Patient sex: F
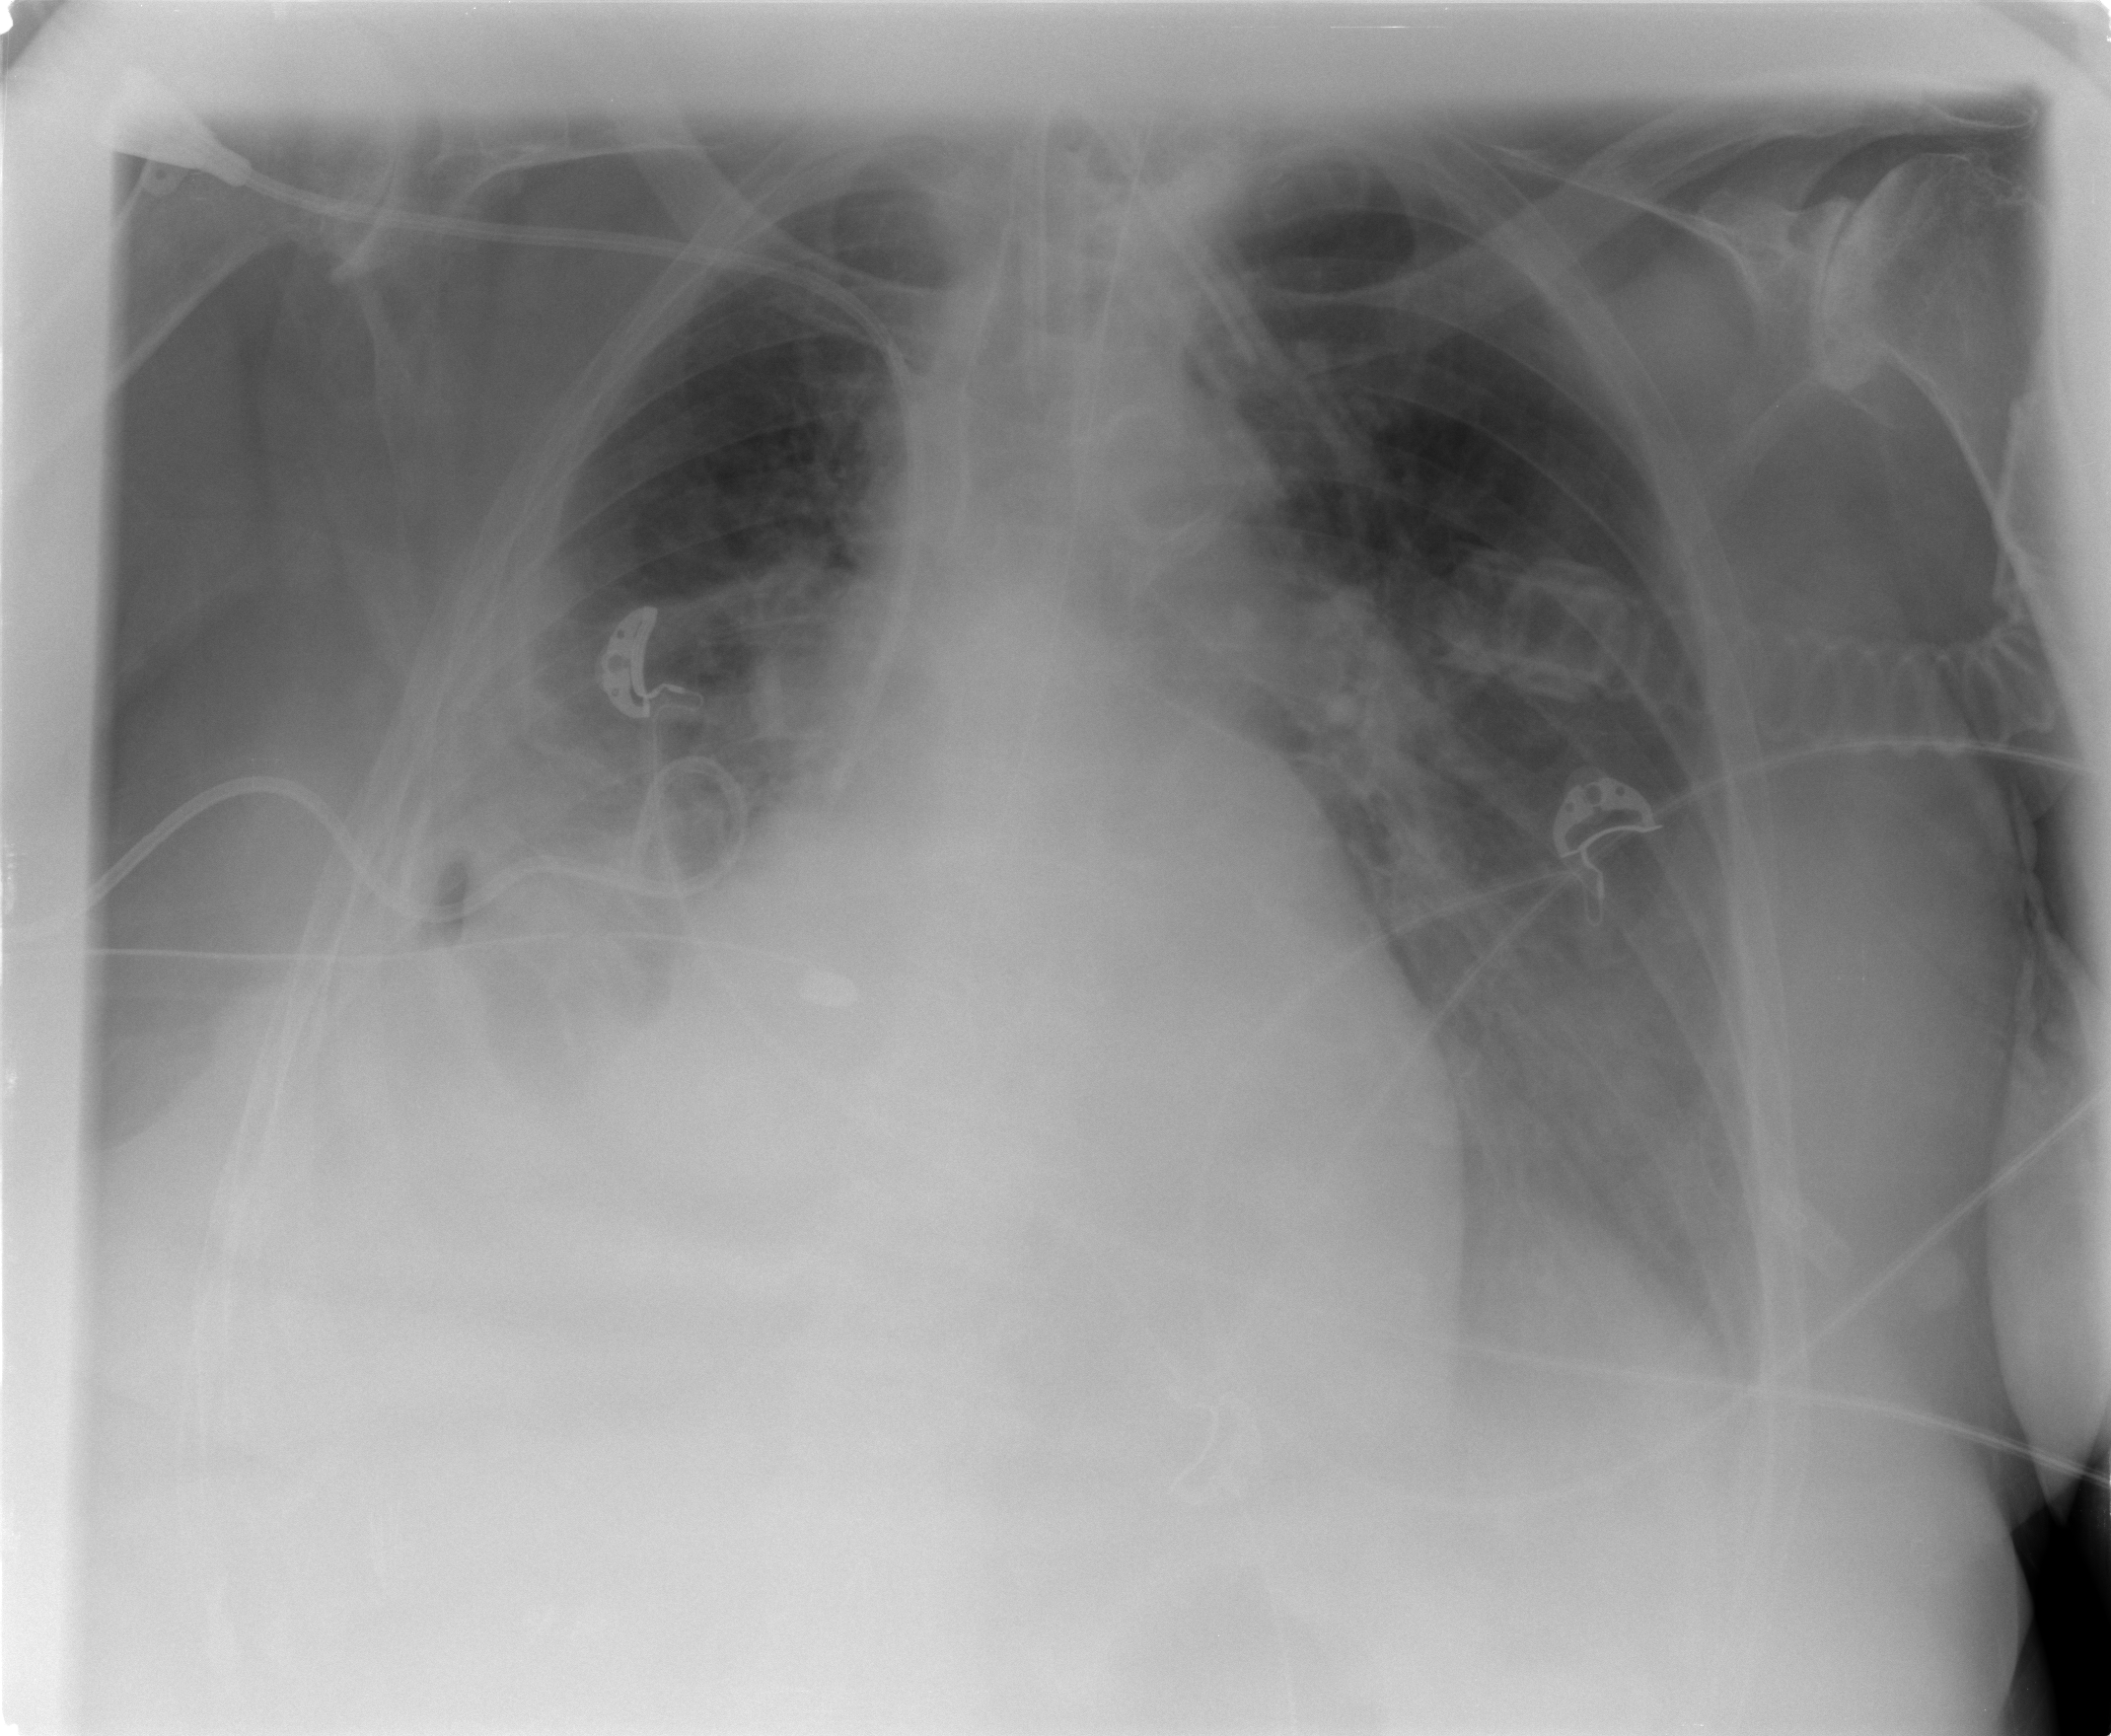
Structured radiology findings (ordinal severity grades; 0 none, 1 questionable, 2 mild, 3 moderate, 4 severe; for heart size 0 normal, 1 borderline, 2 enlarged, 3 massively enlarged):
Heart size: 2
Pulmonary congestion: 2
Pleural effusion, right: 2
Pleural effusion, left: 1
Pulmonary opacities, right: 1
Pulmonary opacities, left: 0
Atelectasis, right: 3
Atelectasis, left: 1